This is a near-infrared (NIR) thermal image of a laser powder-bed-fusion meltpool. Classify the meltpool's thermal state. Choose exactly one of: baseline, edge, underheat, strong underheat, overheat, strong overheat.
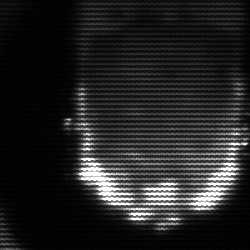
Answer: baseline